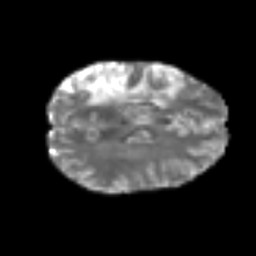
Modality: T2w
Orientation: axial
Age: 47
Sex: female
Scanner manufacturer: siemens
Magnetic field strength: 3 T
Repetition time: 6.1 s
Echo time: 0.101 s